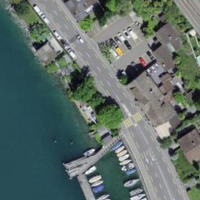
EUNIS habitat code: 54
Species observed at this site:
Chroicocephalus ridibundus
Corvus corone
Podiceps cristatus
Fulica atra
Anas platyrhynchos